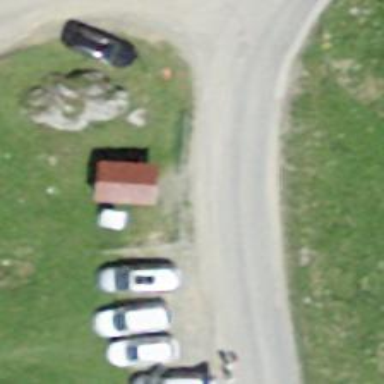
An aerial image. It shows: Bus stop along the road.